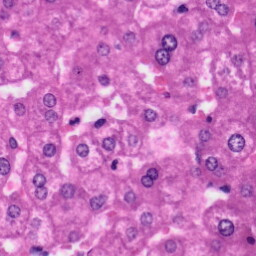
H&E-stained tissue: Liver